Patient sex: M
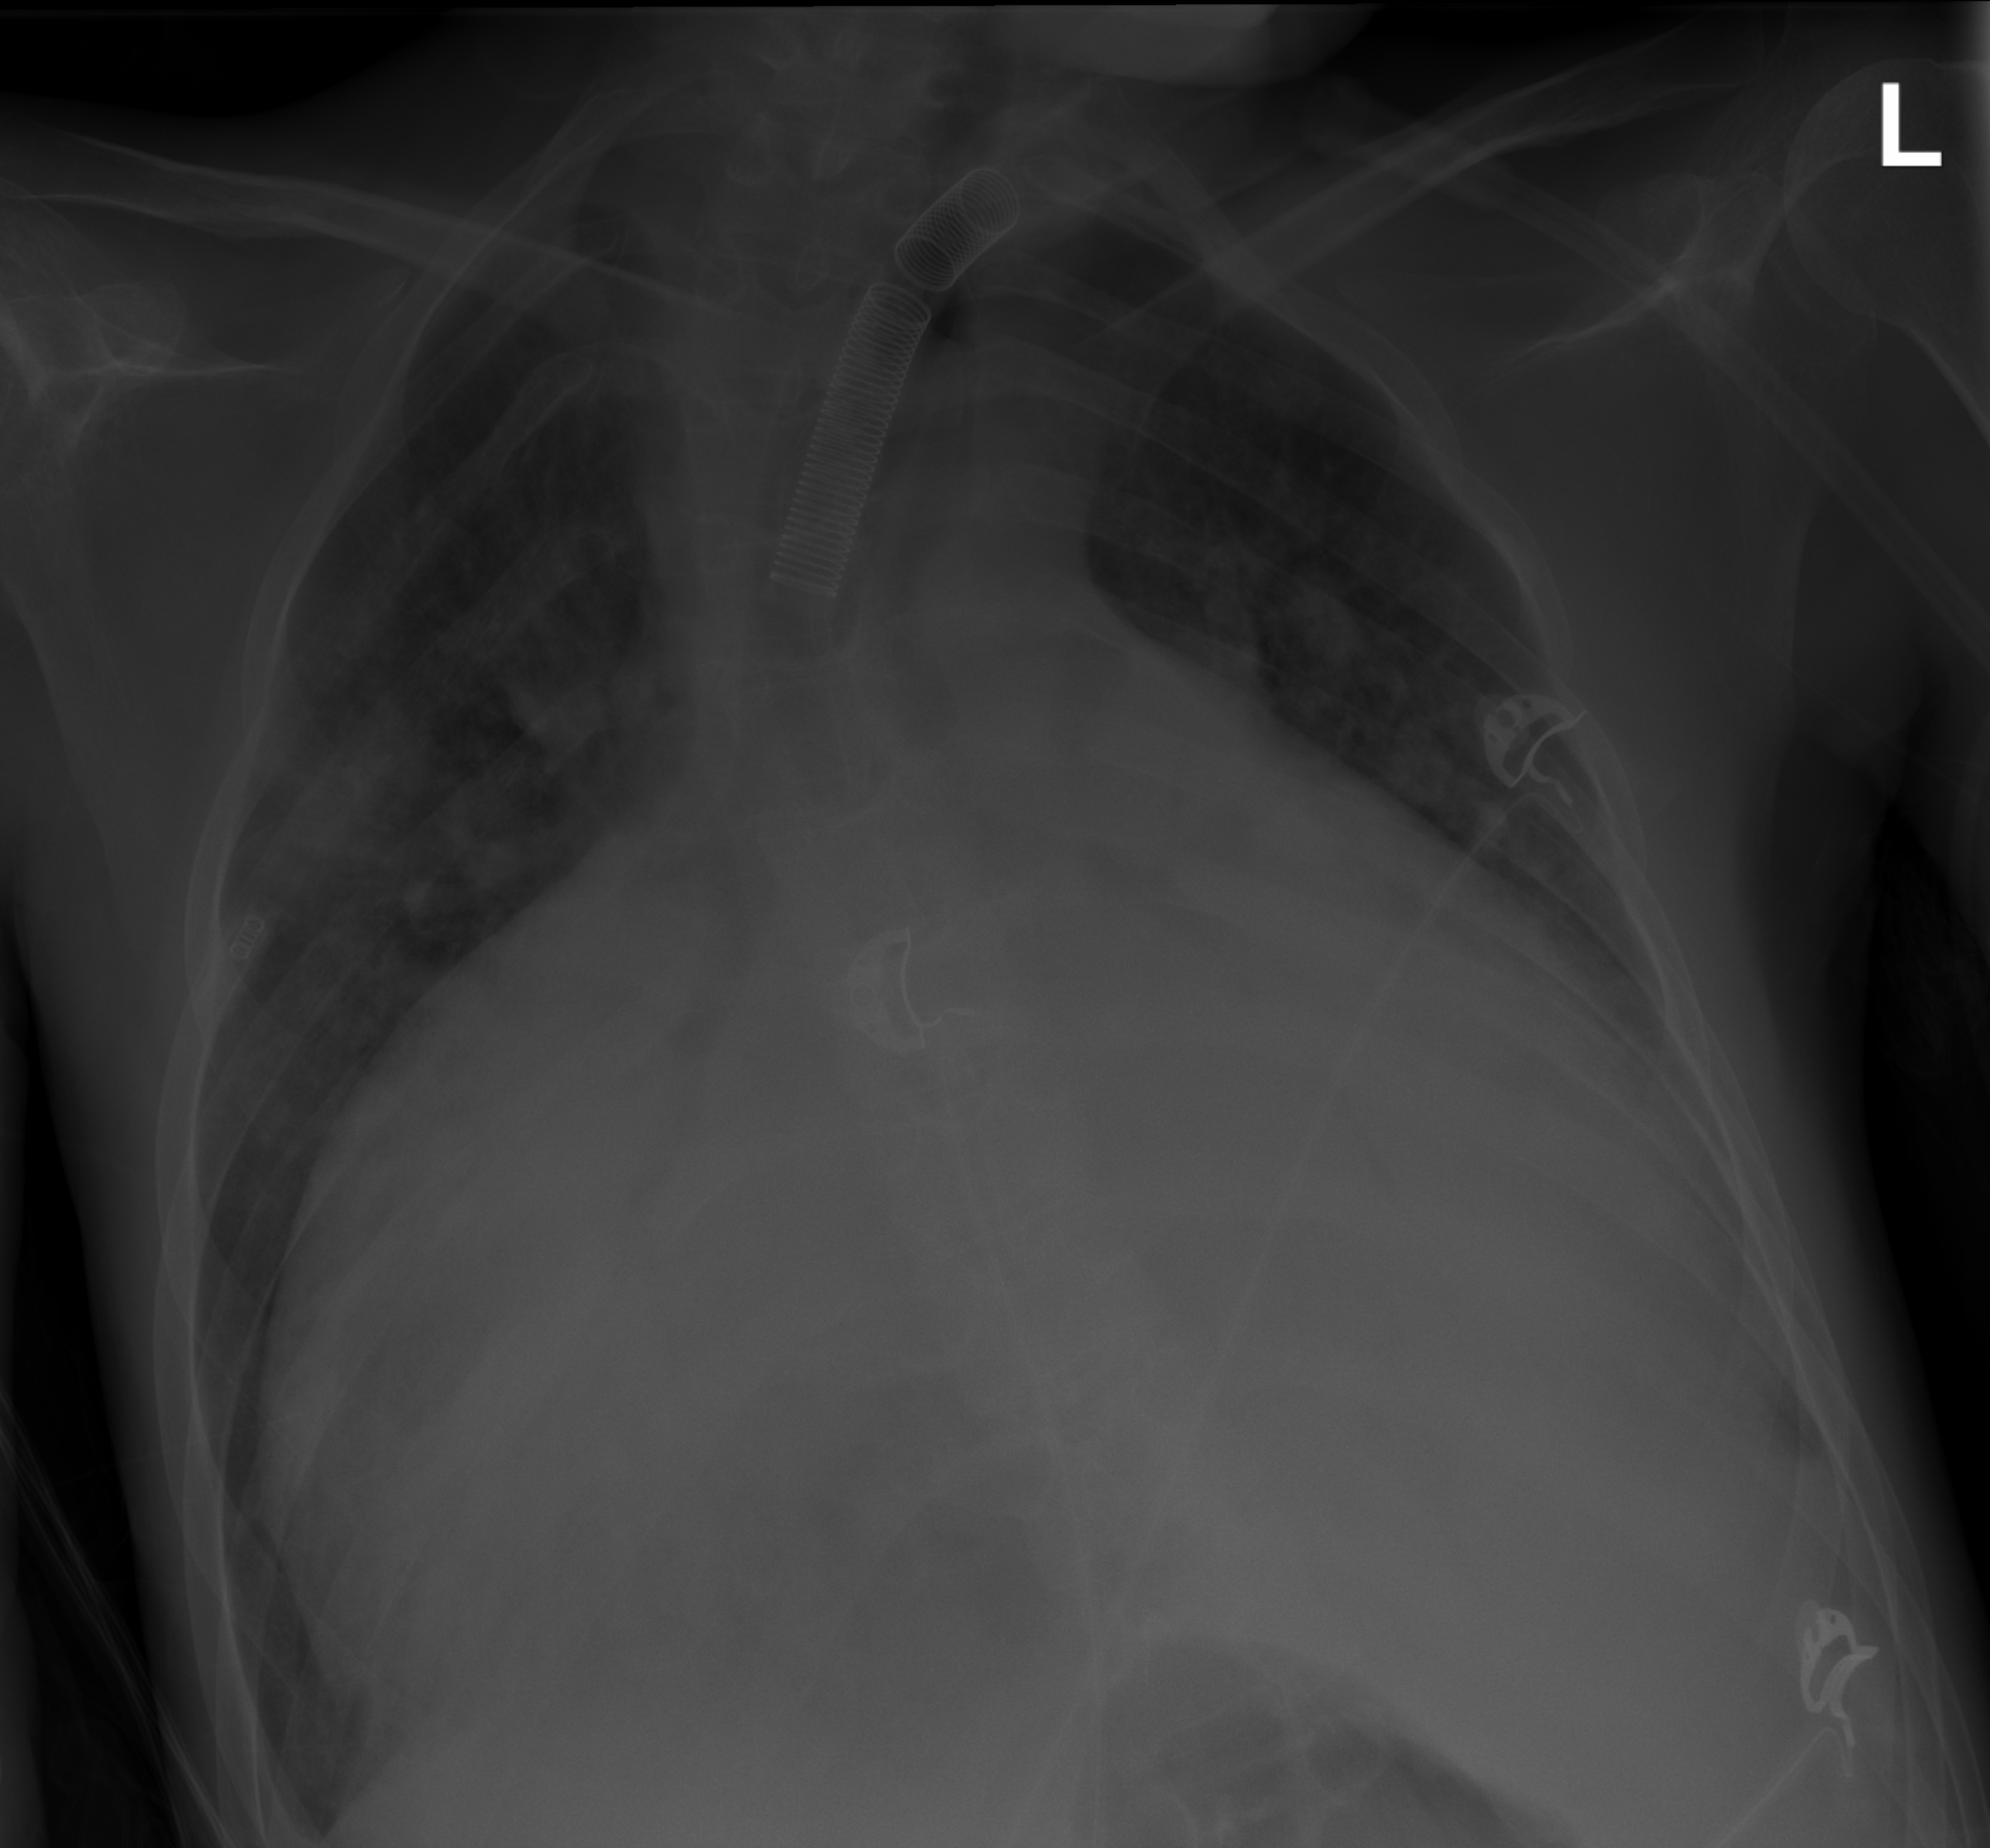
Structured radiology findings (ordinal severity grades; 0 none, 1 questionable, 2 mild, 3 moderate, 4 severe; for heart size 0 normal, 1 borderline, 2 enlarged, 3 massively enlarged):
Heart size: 3
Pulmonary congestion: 3
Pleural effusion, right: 0
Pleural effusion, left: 2
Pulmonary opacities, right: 2
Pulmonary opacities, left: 2
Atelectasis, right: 0
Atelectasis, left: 0